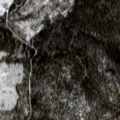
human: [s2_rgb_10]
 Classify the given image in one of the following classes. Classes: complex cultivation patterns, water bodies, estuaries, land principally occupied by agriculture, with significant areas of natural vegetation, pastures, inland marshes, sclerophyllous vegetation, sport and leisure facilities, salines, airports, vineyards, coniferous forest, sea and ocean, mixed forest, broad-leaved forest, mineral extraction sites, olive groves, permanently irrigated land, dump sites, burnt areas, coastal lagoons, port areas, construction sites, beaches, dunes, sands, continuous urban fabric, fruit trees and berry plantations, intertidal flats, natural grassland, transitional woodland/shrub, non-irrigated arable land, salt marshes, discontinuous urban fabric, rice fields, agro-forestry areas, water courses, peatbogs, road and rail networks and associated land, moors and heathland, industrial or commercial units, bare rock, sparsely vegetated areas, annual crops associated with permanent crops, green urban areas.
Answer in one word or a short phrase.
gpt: coniferous forest, mixed forest, transitional woodland/shrub